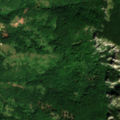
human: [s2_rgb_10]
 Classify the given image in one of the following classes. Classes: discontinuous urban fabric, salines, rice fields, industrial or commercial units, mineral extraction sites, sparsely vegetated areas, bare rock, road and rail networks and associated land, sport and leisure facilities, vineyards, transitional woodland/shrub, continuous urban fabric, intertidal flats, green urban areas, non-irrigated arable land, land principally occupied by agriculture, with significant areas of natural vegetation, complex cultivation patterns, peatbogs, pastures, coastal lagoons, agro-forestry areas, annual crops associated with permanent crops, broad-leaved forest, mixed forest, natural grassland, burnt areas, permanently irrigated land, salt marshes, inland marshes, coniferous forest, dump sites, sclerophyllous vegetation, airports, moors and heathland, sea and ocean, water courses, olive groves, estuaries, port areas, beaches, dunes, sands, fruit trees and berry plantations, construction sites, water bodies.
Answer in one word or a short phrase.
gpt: broad-leaved forest, transitional woodland/shrub